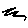
Label: zigzag